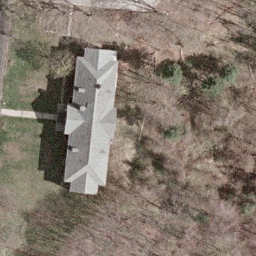
Label: residential